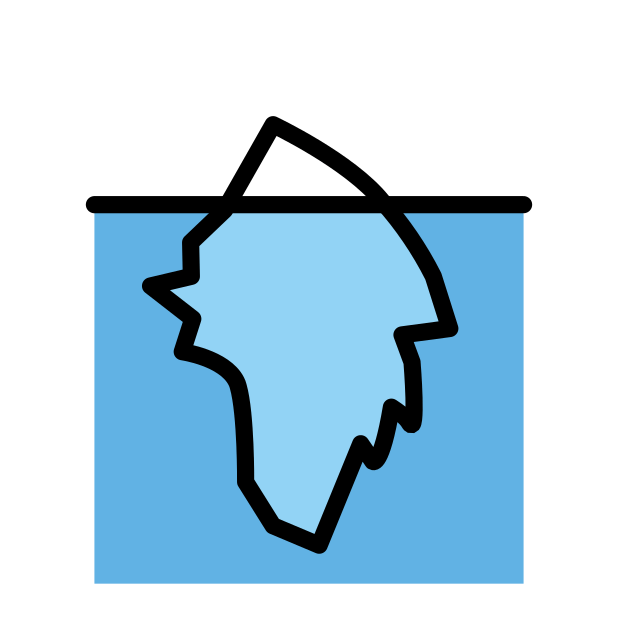
iceberg